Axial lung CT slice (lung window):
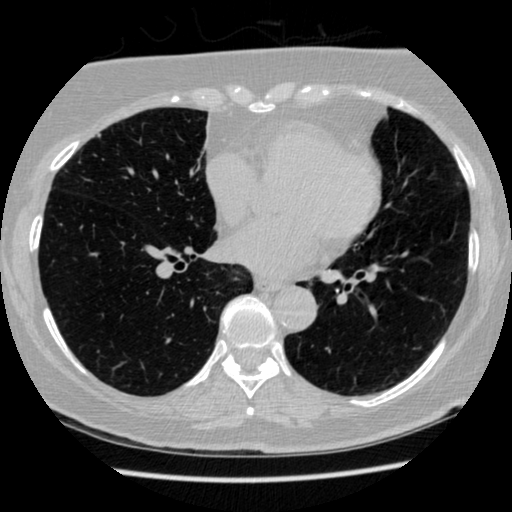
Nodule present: no